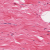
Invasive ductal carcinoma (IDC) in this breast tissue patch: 0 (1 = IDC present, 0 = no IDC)